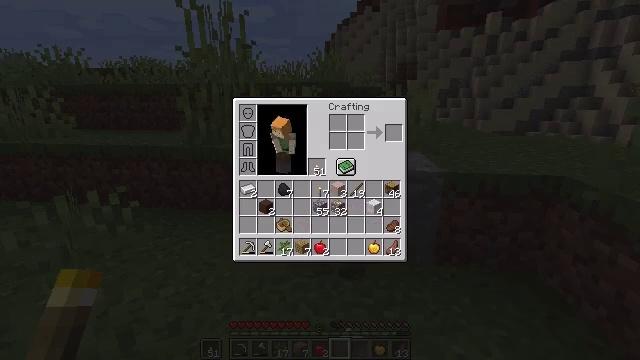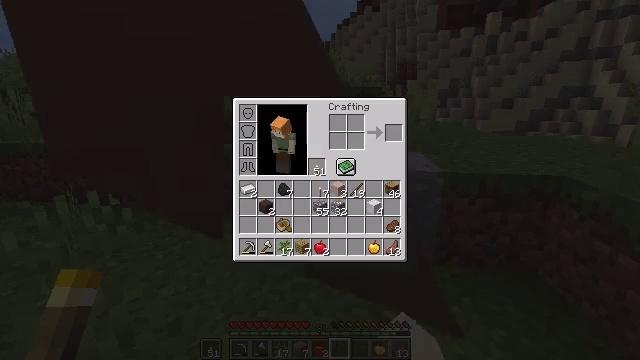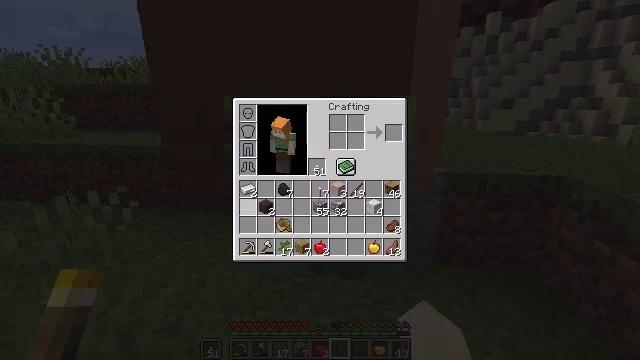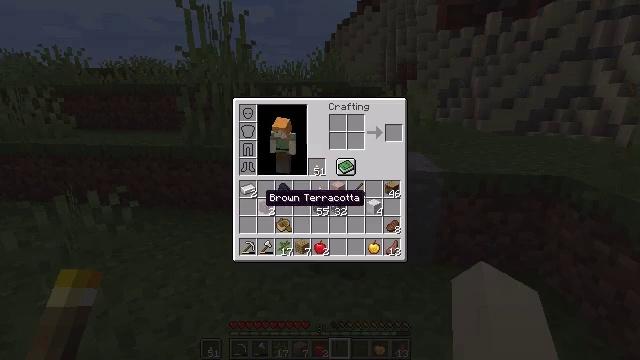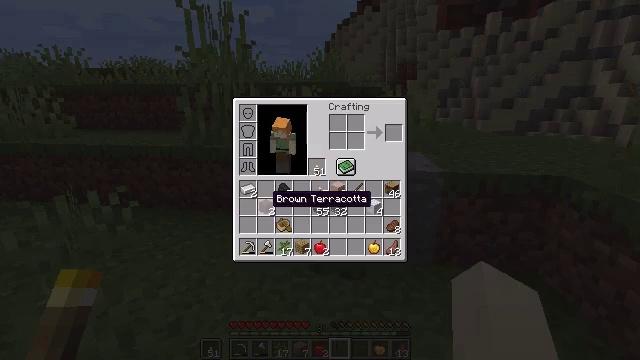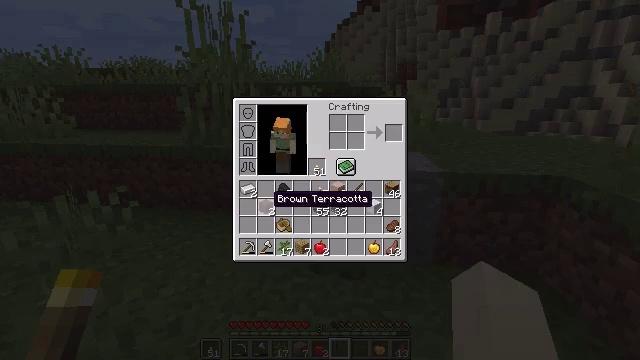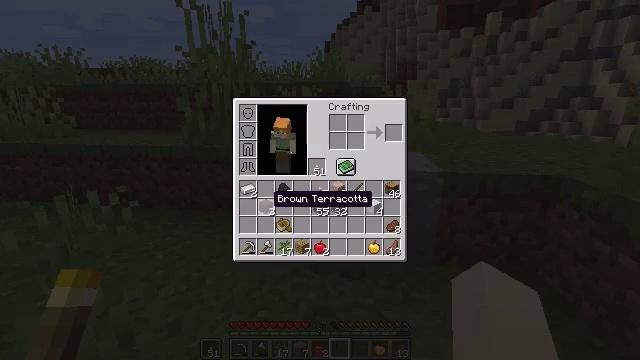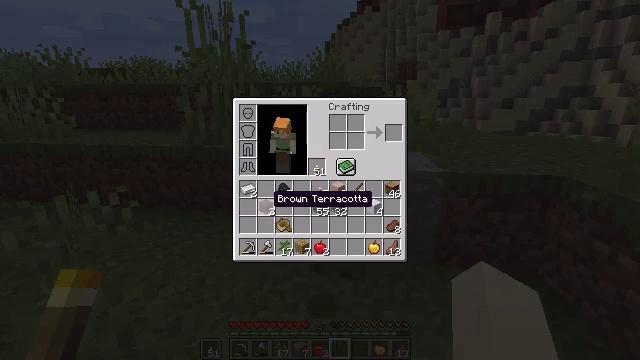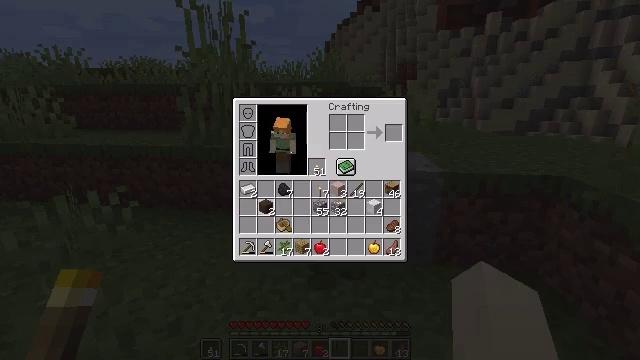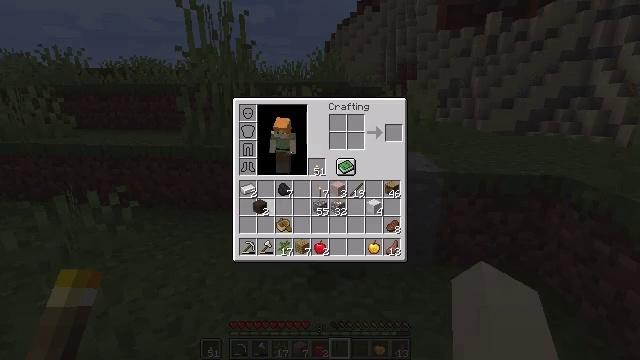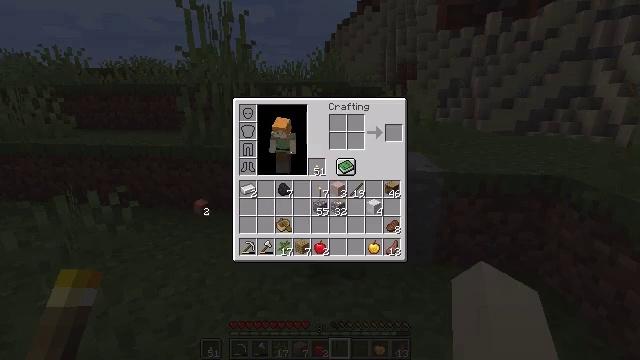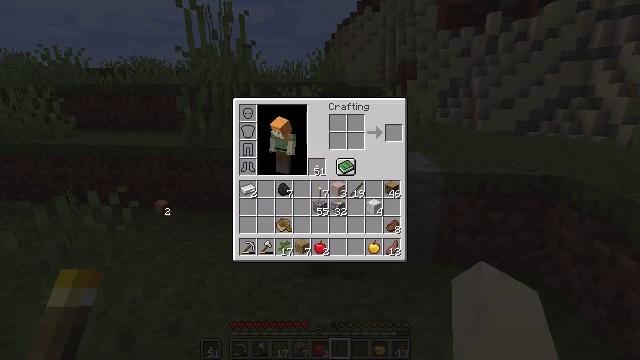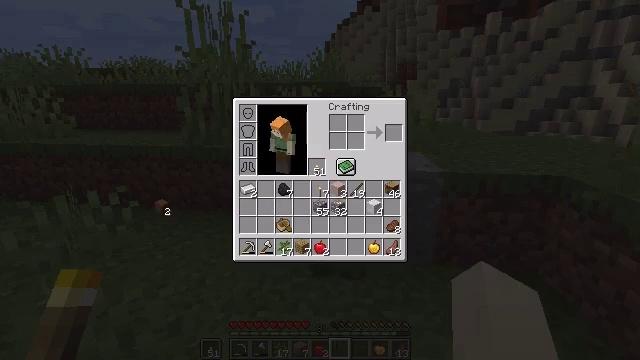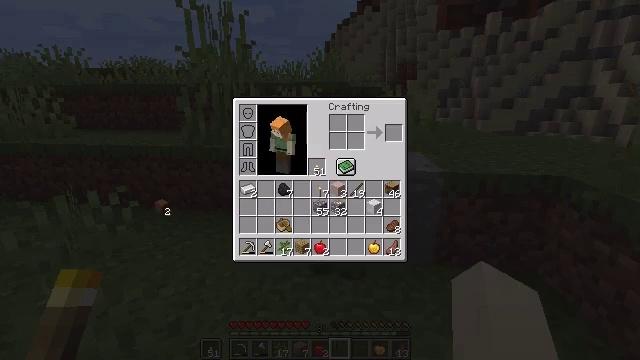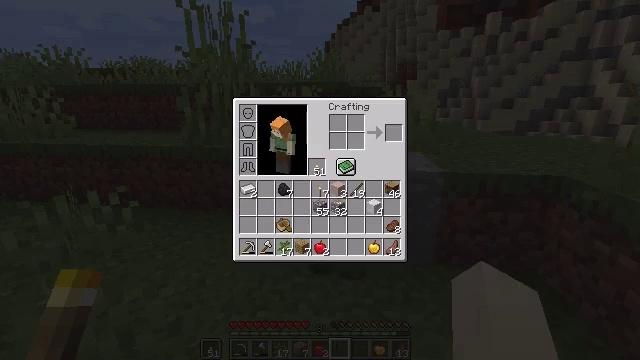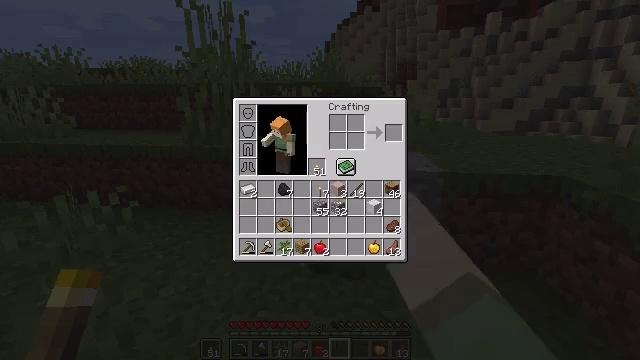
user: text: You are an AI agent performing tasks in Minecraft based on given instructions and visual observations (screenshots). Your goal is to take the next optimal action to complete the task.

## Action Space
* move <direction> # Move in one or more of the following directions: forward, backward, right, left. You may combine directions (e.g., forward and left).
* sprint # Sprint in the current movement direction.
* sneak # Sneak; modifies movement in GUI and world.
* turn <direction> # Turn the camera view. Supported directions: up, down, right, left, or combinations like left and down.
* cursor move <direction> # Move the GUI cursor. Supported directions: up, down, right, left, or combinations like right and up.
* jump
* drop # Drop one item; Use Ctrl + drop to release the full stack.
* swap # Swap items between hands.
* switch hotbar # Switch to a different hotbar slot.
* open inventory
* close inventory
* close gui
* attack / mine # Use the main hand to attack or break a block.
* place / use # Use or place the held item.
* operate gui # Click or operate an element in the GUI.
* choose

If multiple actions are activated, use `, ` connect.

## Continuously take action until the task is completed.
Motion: motion action
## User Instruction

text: Remove a brown terracotta from the inventory.
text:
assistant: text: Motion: cursor move right, open gui
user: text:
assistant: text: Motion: cursor move right
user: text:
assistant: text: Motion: no_op
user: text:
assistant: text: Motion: cursor move right
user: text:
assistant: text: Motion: no_op
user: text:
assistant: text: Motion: no_op
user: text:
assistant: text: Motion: no_op
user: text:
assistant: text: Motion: operate gui
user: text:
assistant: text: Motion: operate gui
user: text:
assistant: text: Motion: cursor move left
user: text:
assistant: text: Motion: cursor move left, operate gui
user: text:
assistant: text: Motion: operate gui
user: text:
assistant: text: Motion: operate gui
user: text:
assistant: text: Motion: no_op
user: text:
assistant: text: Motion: no_op
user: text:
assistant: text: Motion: cursor move right
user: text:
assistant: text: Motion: cursor move right and down
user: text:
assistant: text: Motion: cursor move right and down
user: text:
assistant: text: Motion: no_op